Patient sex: M
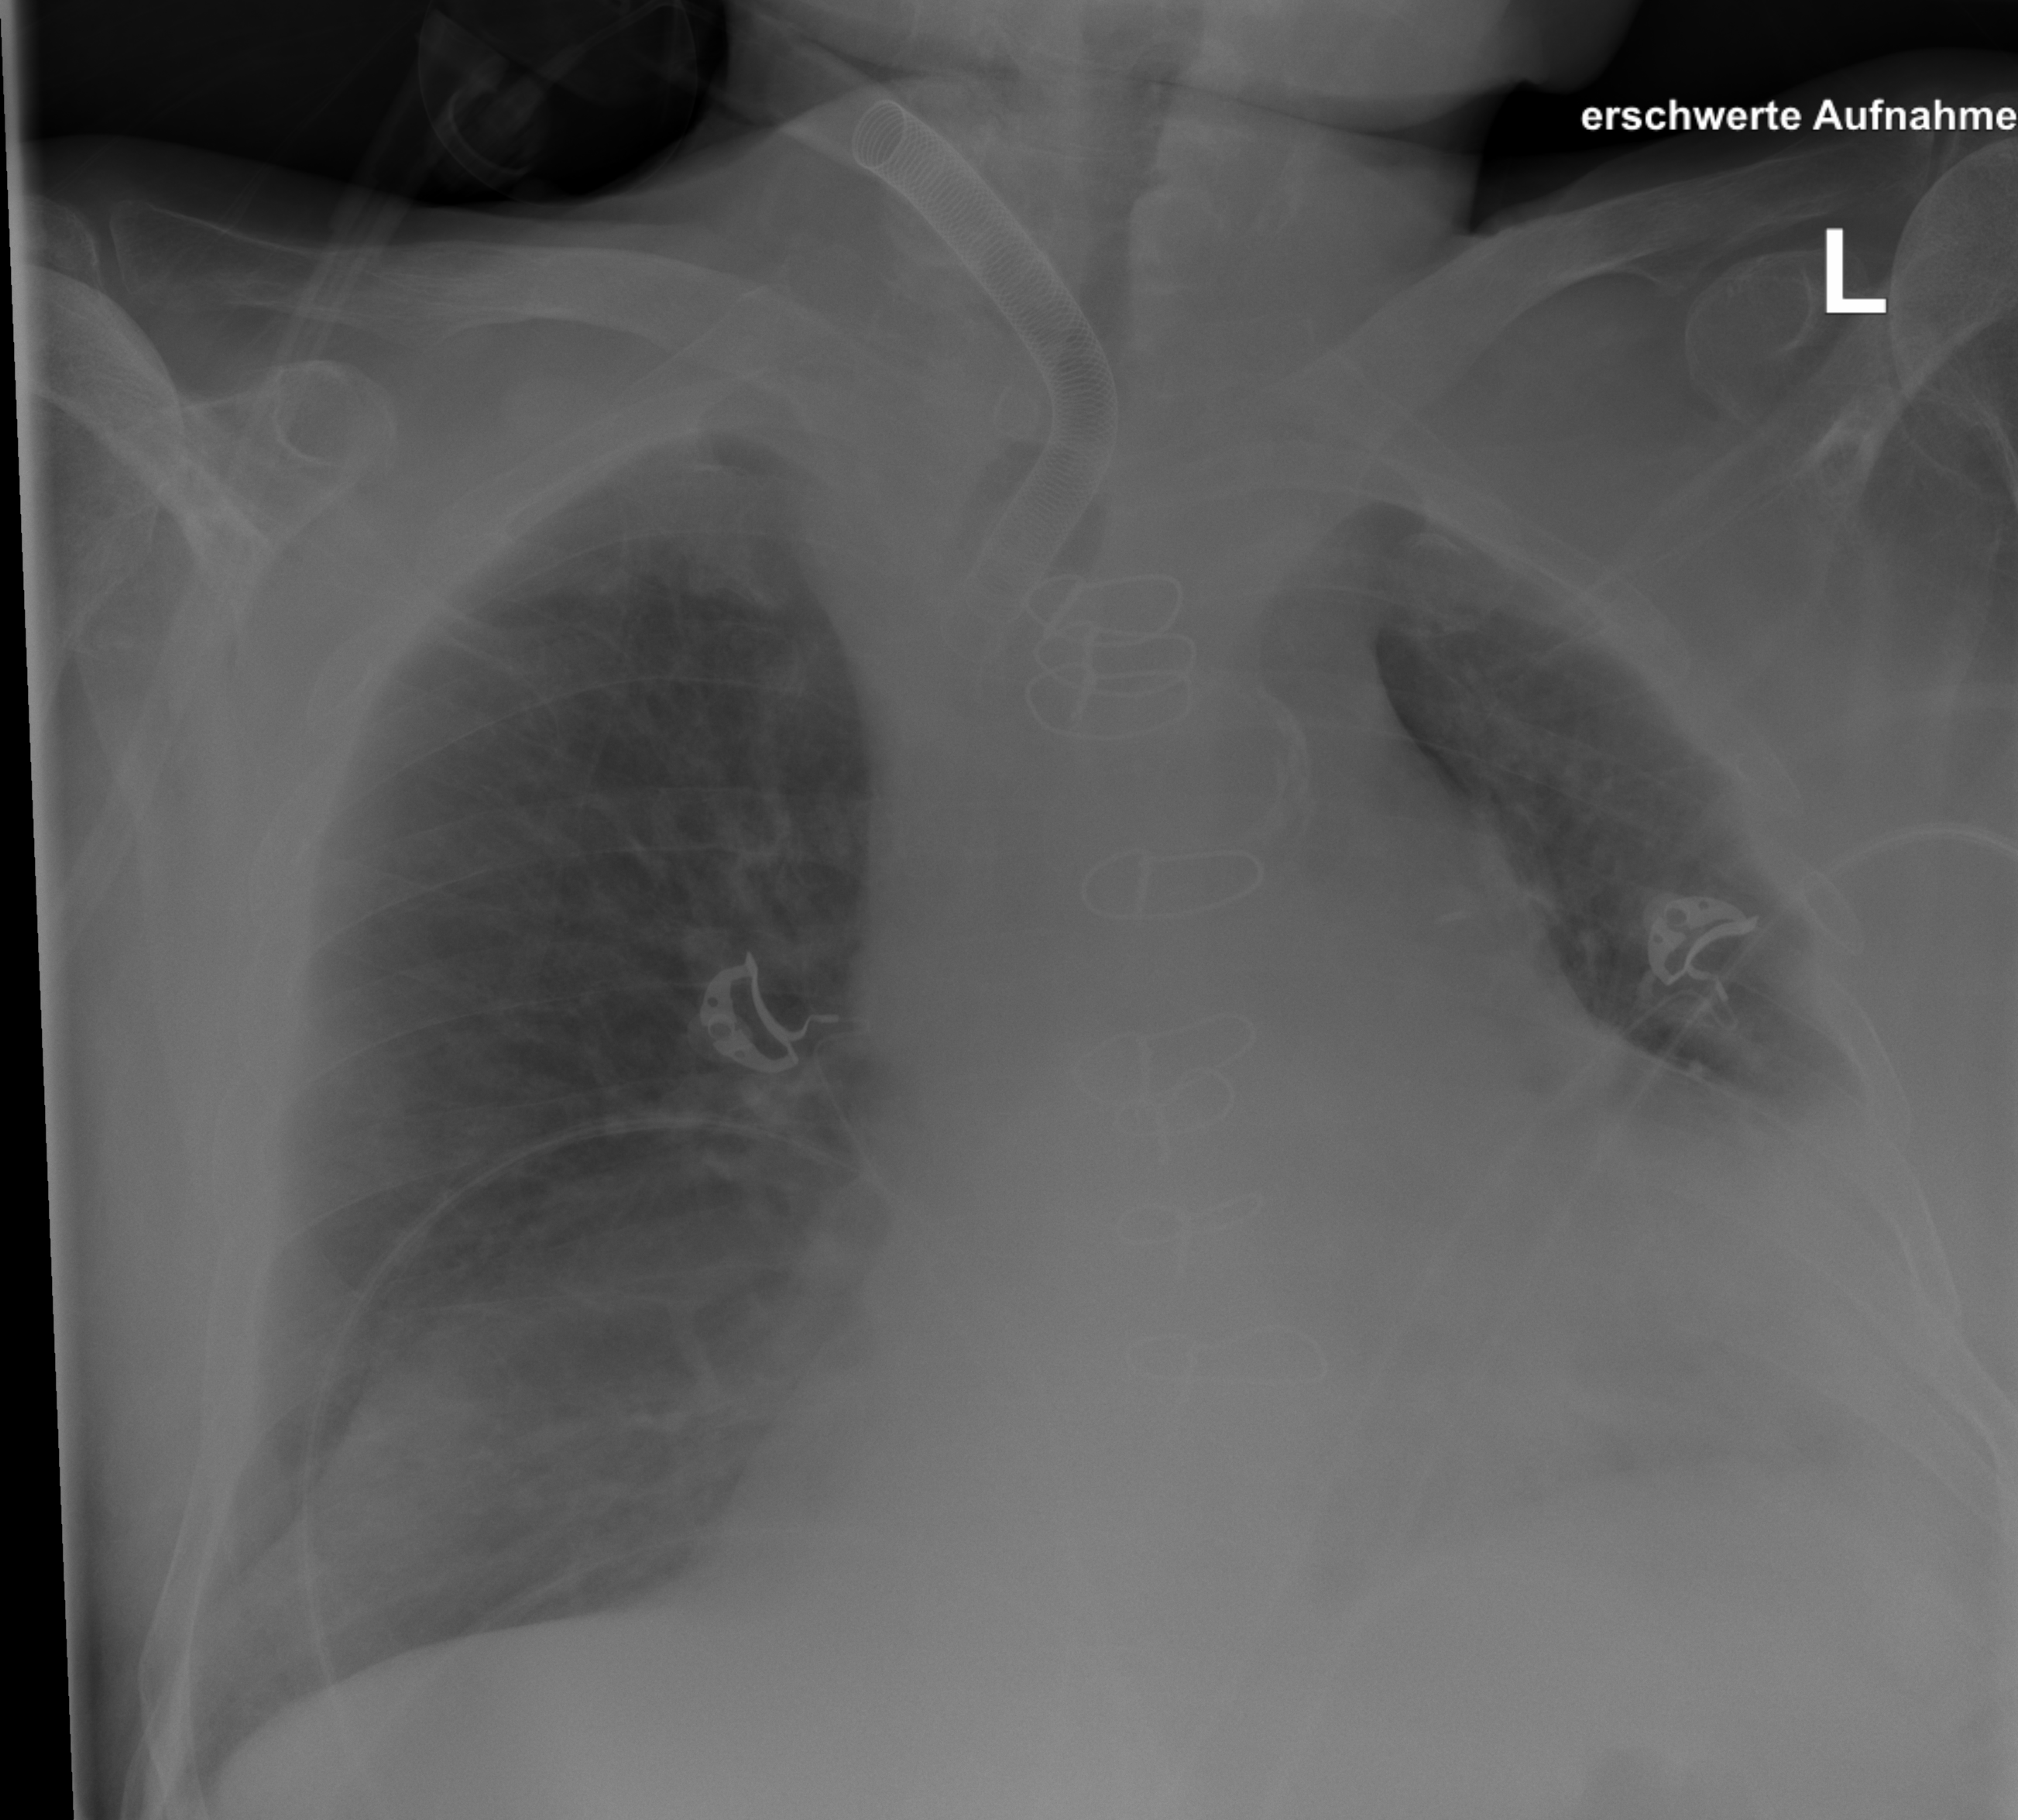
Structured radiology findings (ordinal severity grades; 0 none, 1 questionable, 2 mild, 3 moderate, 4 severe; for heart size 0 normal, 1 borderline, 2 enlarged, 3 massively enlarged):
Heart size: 2
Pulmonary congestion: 2
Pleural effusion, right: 1
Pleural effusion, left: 2
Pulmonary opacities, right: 0
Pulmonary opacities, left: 1
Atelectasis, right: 0
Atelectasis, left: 2